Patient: sex M, age 72
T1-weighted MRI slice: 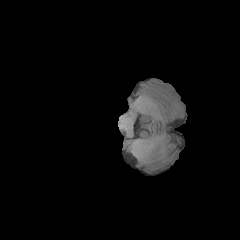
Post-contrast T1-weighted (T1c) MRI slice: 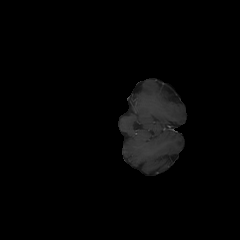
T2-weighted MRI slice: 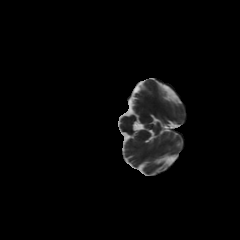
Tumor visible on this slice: no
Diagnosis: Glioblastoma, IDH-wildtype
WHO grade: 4